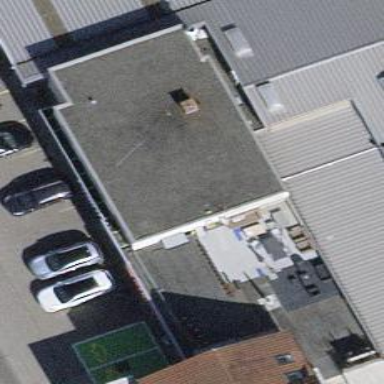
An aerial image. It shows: Car repair shop located in building.